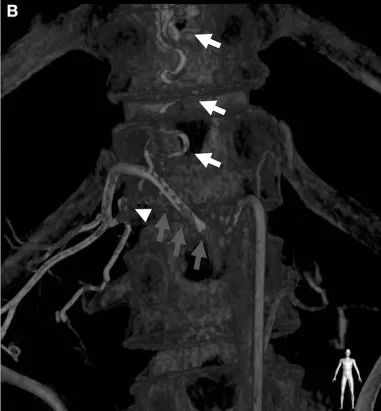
Three-dimensional (3D) reconstructed image. Demonstrating the main arterial feeder of the radiculomengingeal artery (white arrowhead) arising from the right T12 segmental artery (gray arrow) connected to the engorged perimedullary vein (white arrow).
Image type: radiology (ct)